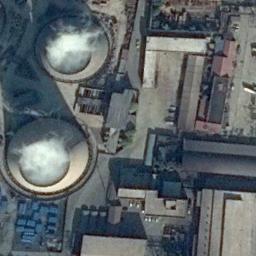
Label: thermal_power_station